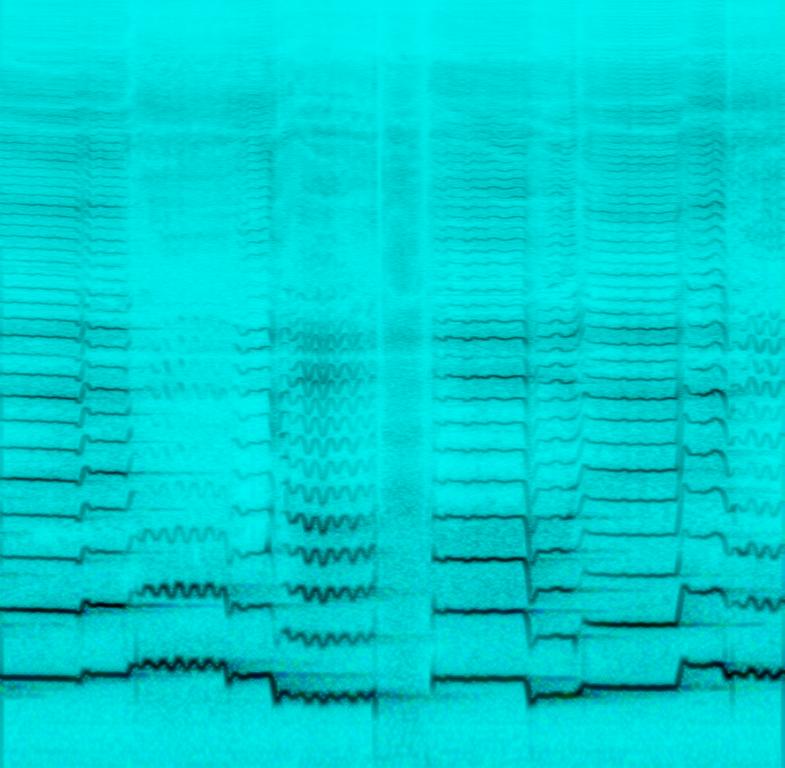
A female singer sings this beautiful melody. The song is medium tempo with no instrumentation but just the vocal echoes from the singer's vocals. The song is devotional and prayer-like in nature. The song is a Christmas hymn being sung by a Celtic singer. The audio quality is very muted and poor.